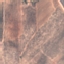
Label: PermanentCrop